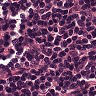
Metastatic tissue present: no